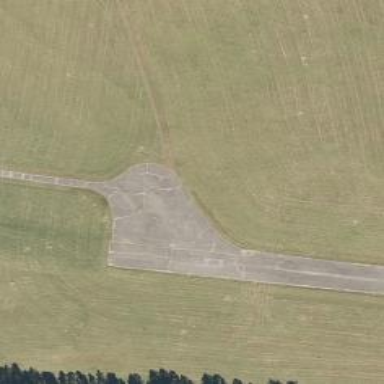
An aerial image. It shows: Runway surface made of asphalt at airport.